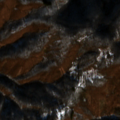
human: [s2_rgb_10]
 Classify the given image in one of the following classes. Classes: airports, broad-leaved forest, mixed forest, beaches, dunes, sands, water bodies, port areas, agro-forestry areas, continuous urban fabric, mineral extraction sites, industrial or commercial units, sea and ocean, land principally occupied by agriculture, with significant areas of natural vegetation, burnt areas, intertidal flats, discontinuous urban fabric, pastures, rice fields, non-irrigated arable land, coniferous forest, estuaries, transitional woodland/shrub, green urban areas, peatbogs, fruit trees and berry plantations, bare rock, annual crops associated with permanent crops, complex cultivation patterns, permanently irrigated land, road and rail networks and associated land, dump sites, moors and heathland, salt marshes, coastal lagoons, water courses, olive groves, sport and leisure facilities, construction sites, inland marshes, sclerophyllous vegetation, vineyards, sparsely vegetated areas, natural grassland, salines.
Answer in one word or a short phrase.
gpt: broad-leaved forest